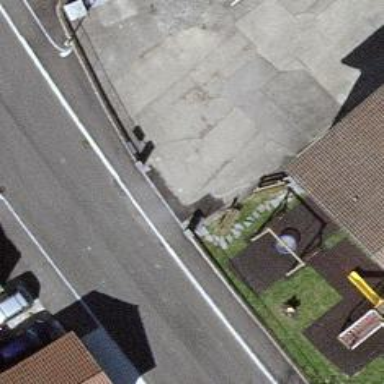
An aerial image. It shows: Bus stop with platform for public transport.